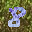
Label: 8